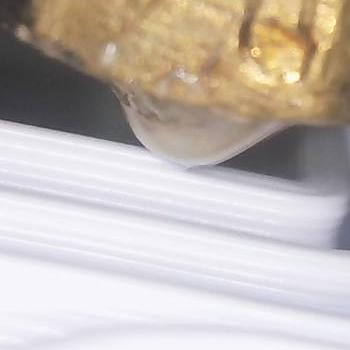
Flow rate: 84%